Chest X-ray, AP view. Patient: 64 years old, sex F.
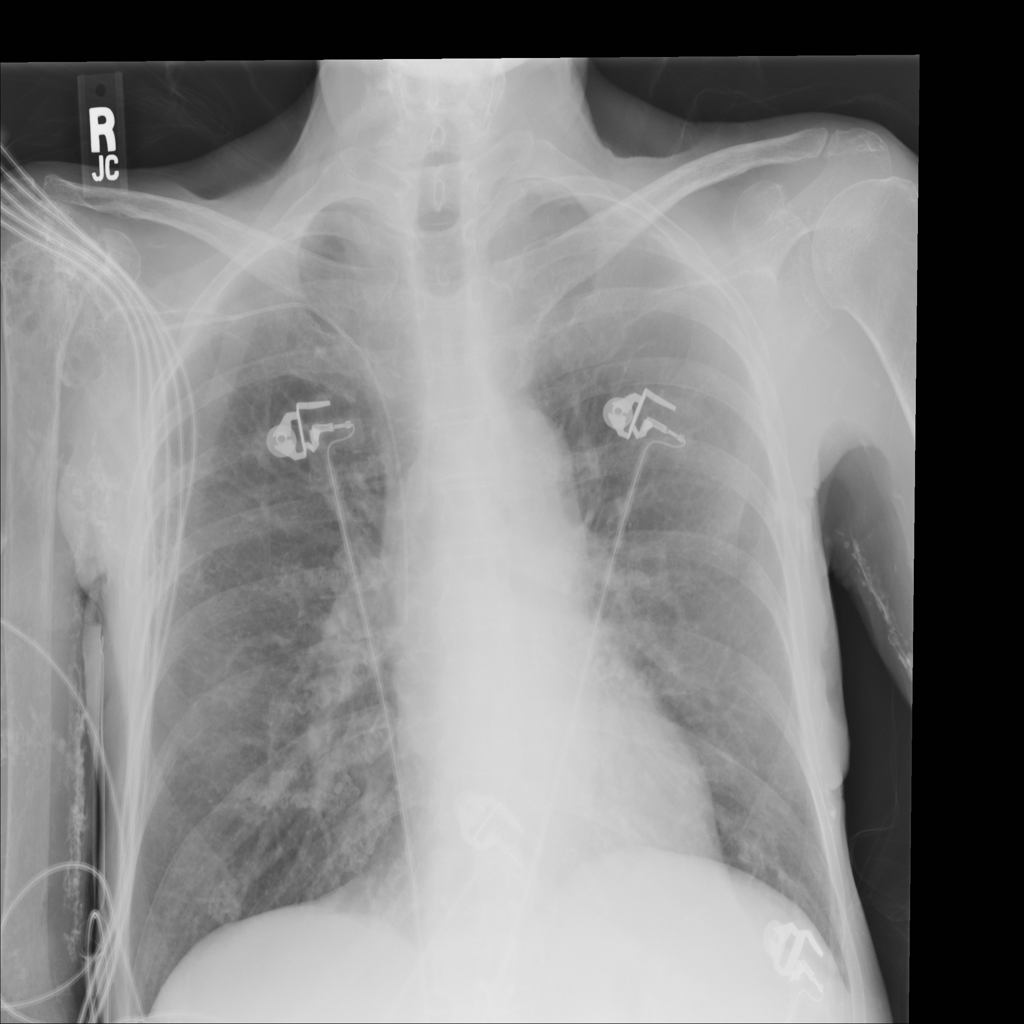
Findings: No Finding